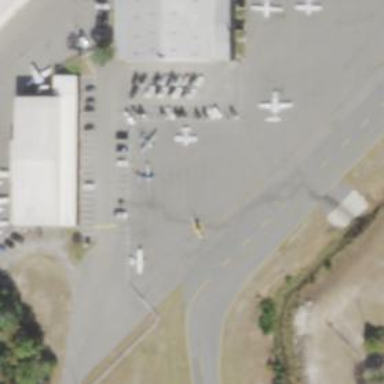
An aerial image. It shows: Image of taxiway at airport.